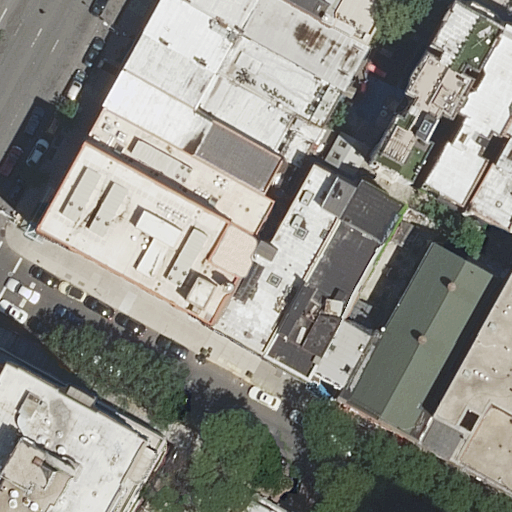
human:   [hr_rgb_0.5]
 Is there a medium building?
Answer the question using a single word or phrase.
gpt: yes

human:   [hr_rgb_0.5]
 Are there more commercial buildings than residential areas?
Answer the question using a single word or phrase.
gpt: no

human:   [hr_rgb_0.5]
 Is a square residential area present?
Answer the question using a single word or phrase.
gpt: no

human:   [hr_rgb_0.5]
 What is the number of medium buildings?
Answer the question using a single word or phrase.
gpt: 9

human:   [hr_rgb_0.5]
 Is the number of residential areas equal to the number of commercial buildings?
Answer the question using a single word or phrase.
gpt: no

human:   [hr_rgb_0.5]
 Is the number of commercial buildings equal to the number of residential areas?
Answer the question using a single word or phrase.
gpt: no

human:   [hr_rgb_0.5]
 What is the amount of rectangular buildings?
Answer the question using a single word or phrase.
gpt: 8

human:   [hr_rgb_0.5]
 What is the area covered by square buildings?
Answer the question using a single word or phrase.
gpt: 0m2

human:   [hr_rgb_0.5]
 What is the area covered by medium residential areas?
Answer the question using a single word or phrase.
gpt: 0m2

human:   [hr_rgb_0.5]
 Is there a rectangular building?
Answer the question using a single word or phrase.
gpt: yes

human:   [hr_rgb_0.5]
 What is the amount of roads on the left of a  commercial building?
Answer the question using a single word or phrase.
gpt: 0

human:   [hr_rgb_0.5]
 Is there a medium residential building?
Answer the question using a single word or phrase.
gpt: yes

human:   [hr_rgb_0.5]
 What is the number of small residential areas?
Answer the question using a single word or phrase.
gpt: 0

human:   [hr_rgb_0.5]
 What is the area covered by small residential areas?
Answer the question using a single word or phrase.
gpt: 0m2

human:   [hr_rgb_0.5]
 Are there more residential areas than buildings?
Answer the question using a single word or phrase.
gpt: no

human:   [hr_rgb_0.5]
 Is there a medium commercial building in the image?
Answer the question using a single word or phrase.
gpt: no

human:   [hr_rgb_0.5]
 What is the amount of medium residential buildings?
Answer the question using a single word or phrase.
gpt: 9

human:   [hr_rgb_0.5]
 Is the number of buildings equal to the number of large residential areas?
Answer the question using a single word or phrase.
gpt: no

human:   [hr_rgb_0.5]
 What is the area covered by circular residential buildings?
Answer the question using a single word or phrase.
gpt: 0m2

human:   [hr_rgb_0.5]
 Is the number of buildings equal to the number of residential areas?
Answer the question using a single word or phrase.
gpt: no

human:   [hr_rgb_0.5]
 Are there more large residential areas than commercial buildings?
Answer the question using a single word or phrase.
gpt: yes

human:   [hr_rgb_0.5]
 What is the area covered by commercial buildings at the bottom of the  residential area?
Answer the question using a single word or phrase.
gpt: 0m2

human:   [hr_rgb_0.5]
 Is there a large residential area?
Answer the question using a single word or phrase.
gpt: yes

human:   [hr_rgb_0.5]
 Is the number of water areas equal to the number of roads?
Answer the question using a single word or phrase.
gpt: no

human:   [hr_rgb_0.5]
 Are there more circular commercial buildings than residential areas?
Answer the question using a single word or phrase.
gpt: no

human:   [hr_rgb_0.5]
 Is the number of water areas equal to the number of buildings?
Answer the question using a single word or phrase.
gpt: no

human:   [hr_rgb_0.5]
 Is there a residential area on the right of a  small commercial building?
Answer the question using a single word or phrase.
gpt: no

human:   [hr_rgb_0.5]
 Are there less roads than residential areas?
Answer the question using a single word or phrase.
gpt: no

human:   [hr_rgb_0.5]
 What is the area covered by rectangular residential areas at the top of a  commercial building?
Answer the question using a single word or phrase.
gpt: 0m2

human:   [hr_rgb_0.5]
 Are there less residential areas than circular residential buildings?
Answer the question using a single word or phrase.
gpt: no

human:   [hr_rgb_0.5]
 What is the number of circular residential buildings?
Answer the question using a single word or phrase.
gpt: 0

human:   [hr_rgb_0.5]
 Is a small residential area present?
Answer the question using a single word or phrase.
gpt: no

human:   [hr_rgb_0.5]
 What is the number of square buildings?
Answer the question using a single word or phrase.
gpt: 0

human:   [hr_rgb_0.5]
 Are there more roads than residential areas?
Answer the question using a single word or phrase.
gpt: yes

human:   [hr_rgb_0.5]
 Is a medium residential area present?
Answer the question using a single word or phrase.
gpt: no

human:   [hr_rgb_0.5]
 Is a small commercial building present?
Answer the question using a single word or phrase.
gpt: no